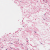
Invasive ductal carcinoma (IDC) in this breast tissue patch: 0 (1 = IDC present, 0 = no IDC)